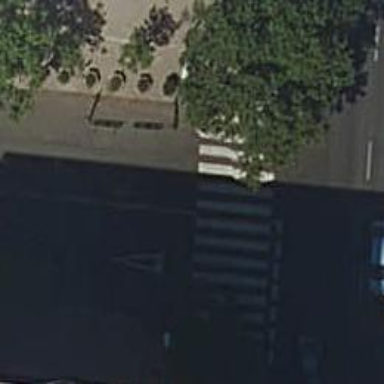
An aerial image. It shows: Uncontrolled road crossing.